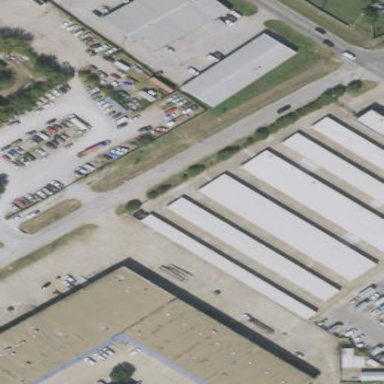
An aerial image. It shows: Warehouse.